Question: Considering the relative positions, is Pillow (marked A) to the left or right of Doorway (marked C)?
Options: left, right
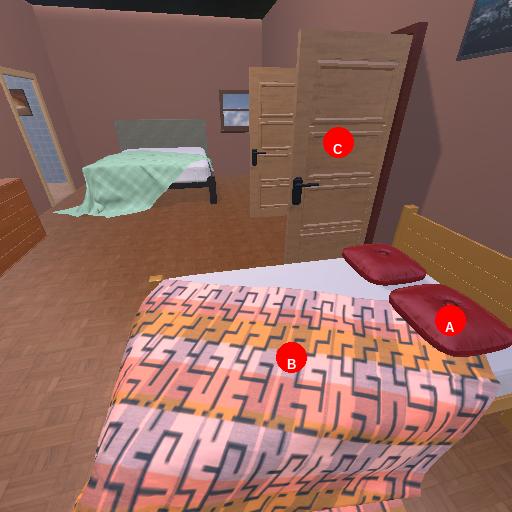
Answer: left